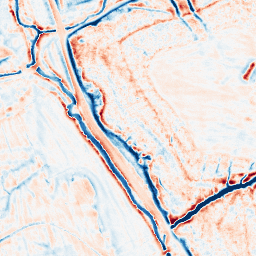
Category: edge_preserving
Decomposition family: bilateral
Decomposition parameters: d: 15
sigma_color: 50
sigma_space: 75
Upsampling method: bicubic_16x
Upsampling parameters: scale: 16
Upsampling scale: 16